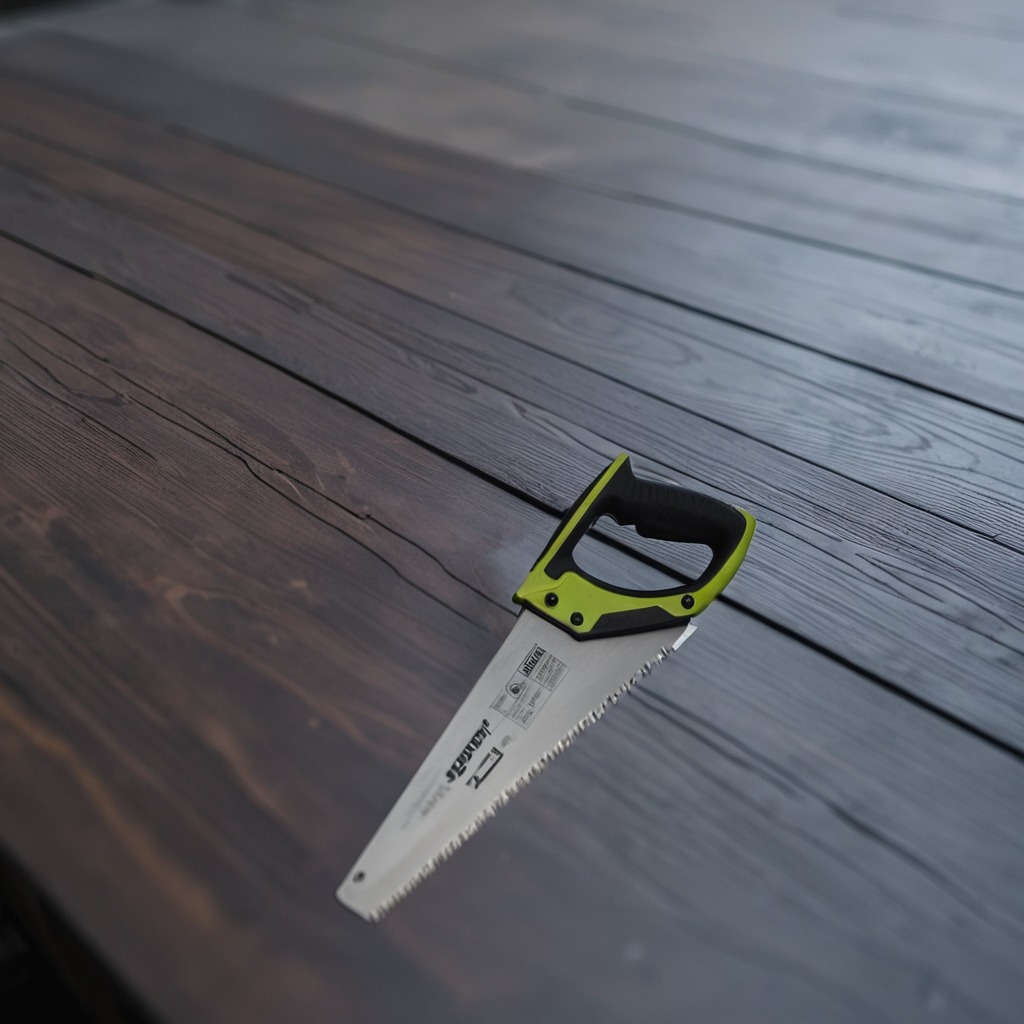
A metal saw is lying on the table in the garage.